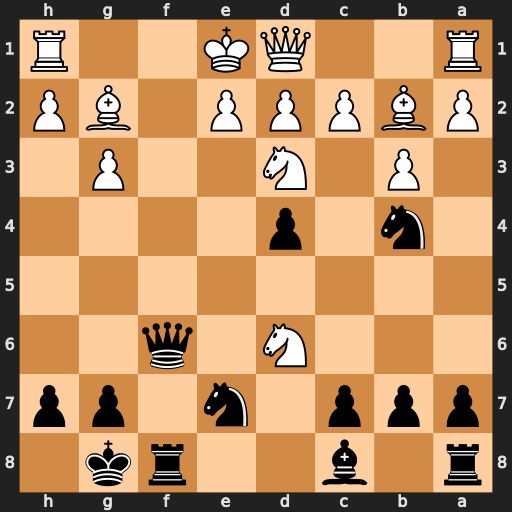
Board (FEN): r1b2rk1/ppp1n1pp/3N1q2/8/1n1p4/1P1N2P1/PBPPP1BP/R2QK2R
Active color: b
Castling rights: KQ
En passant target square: -
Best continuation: Nxd3+ cxd3 Qf2#